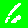
Digit: 6